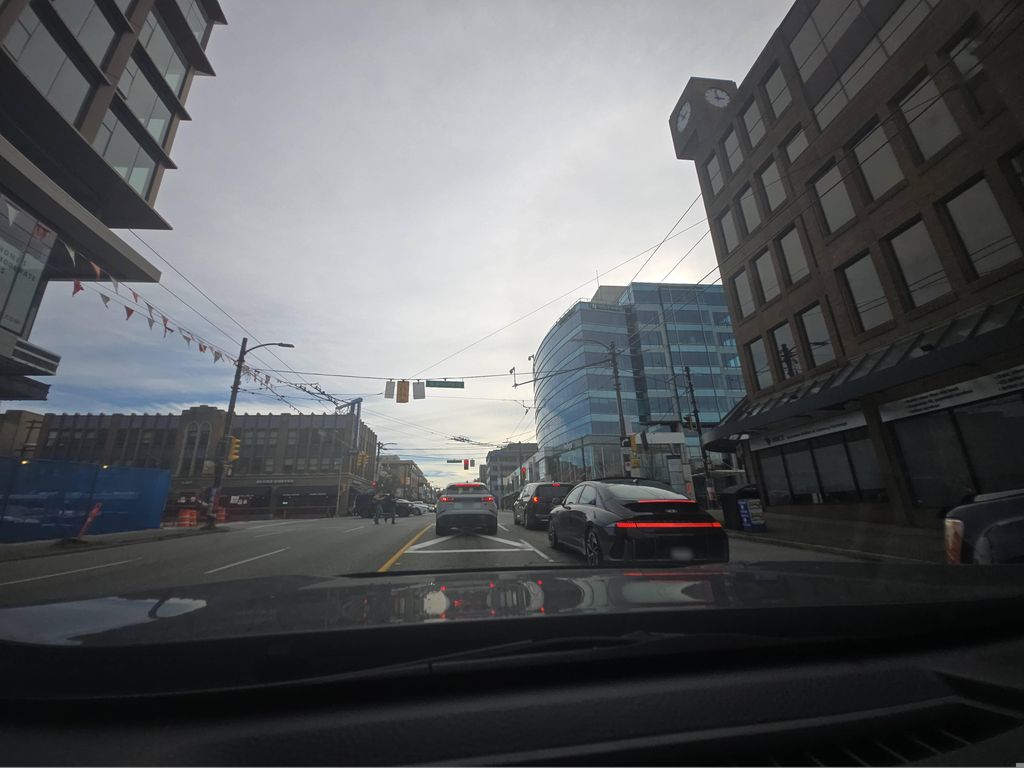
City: vancouver